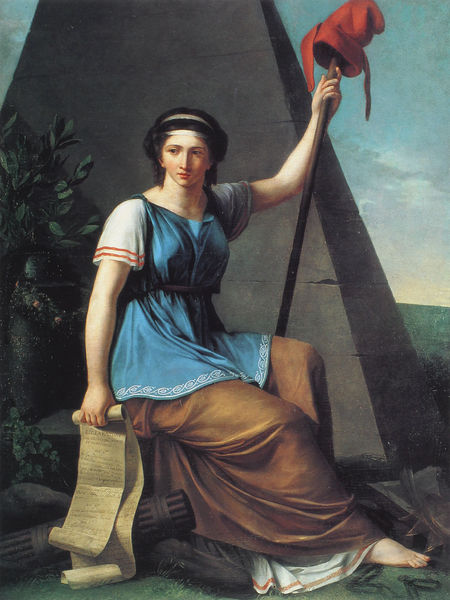
Titel: La Liberté
Künstler: Nanine Vallain
Institution: Paris, Musée du Louvre
Schlagwörter: blau, himmel, weiß, grün, braun, frankreich, frau, kleid, säule, säulen, rot, rock, kappe, mütze, gewand, haarreif, vase, schrift, papier, stab, trikolore, barfuss, antike, lorbeer, sieg, pergament, obelisk, schriftrolle, stange, pyramide, jakobiner, jakobinermütze, marianne, patriotisch, kütze, schriftenrollen